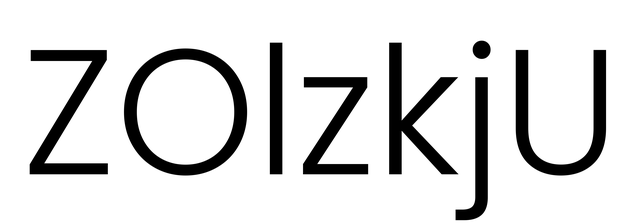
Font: Poppins-Light